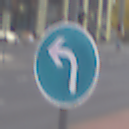
Verkehrszeichen: VorgeschriebeneFahrtrichtungLinks
Umgebung: Outdoor, Urban
Tageszeit: MorningAfternoon
Wetter: Overcast
Licht: Natural
Jahreszeit: NotSpecified
Kontrast: LowContrast